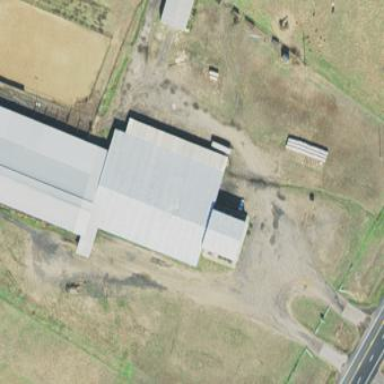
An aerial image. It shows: Animal breeding facility housed in building.